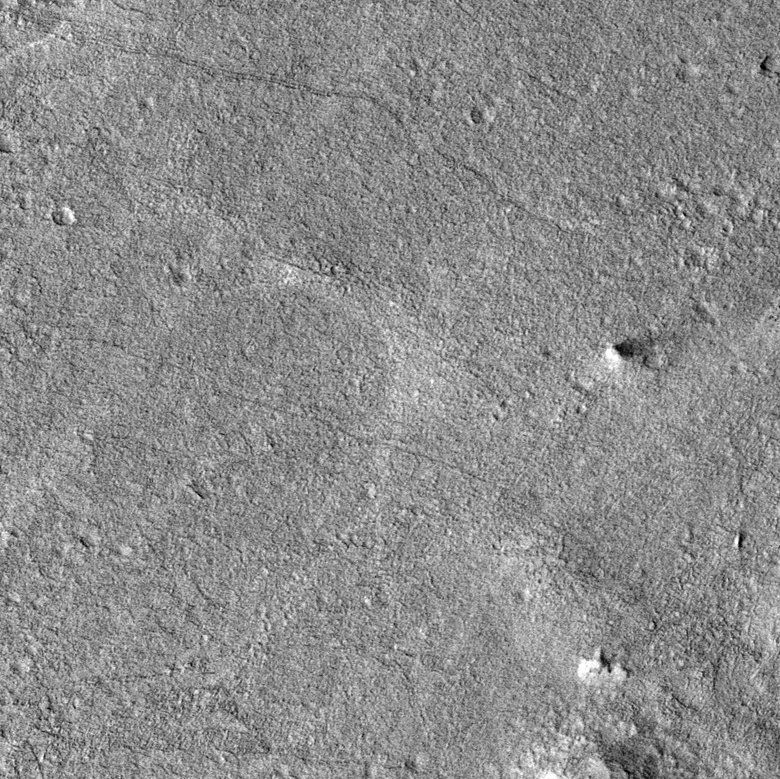
Label: dustdevil